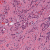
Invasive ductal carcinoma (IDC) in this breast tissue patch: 1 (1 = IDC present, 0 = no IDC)